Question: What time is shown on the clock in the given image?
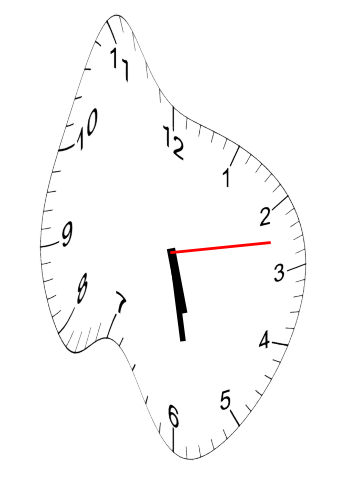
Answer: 05:28:13